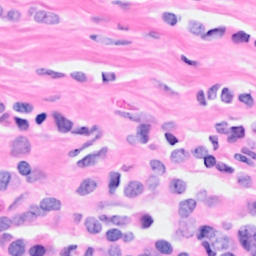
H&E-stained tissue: Breast